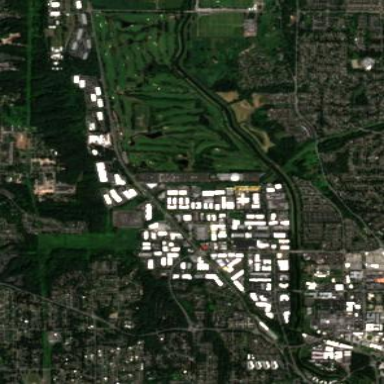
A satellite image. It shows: Golf course.